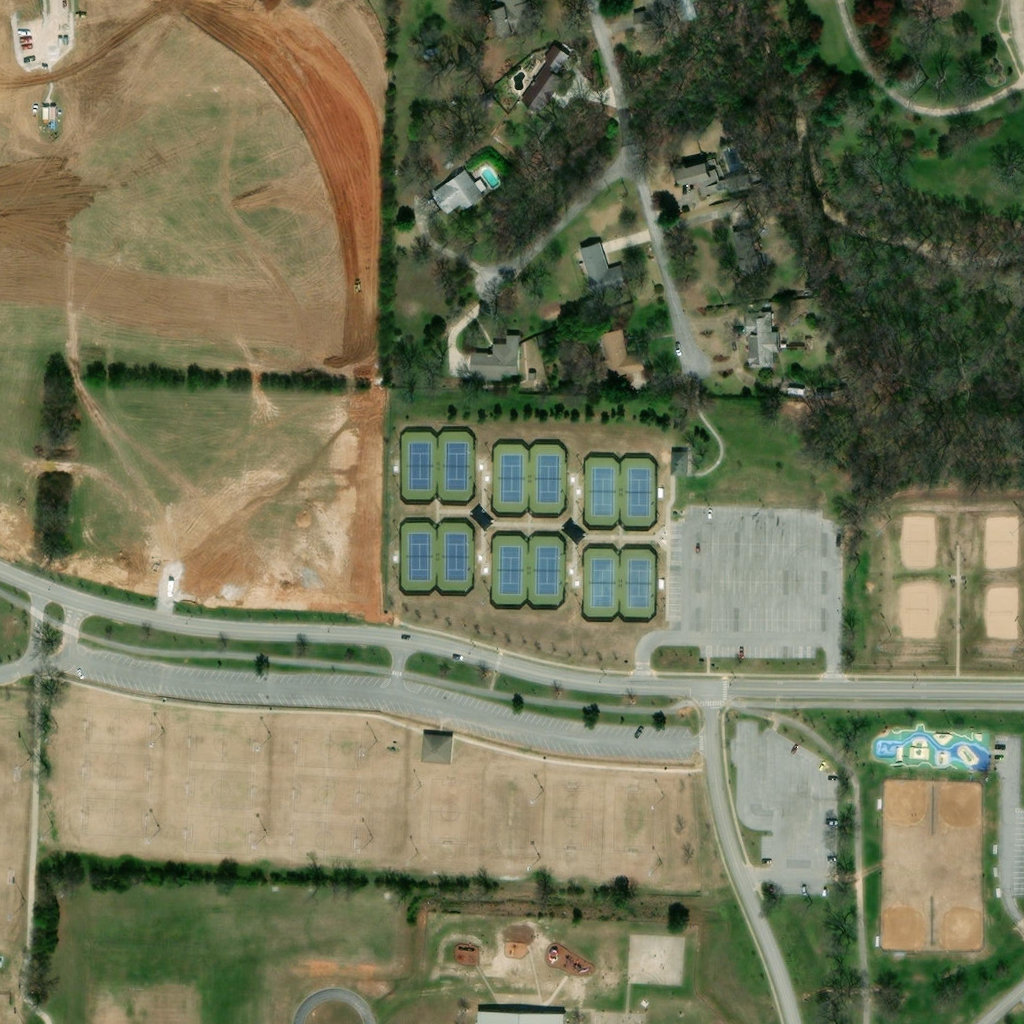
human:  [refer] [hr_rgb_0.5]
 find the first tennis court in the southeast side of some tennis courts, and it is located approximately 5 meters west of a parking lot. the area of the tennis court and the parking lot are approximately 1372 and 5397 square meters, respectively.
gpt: <box>[[56, 53, 64, 61, 0]]</box>